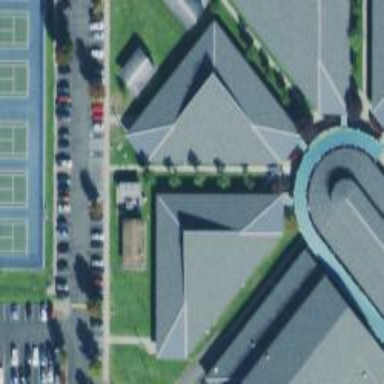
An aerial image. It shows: School building.